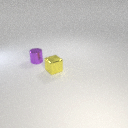
small purple metal cylinder to the left of small yellow metal cube